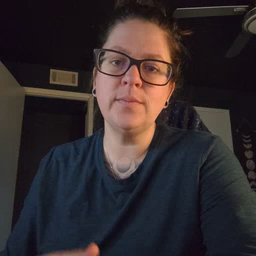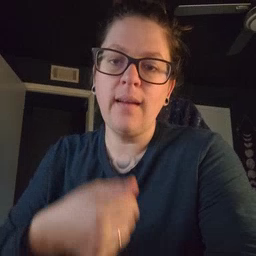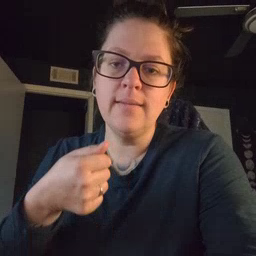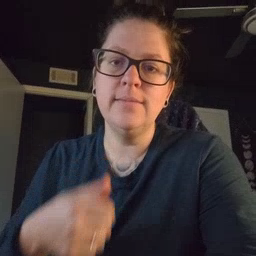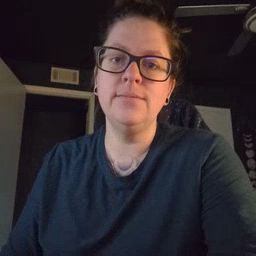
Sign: hide